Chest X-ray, PA view. Patient: 60 years old, sex M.
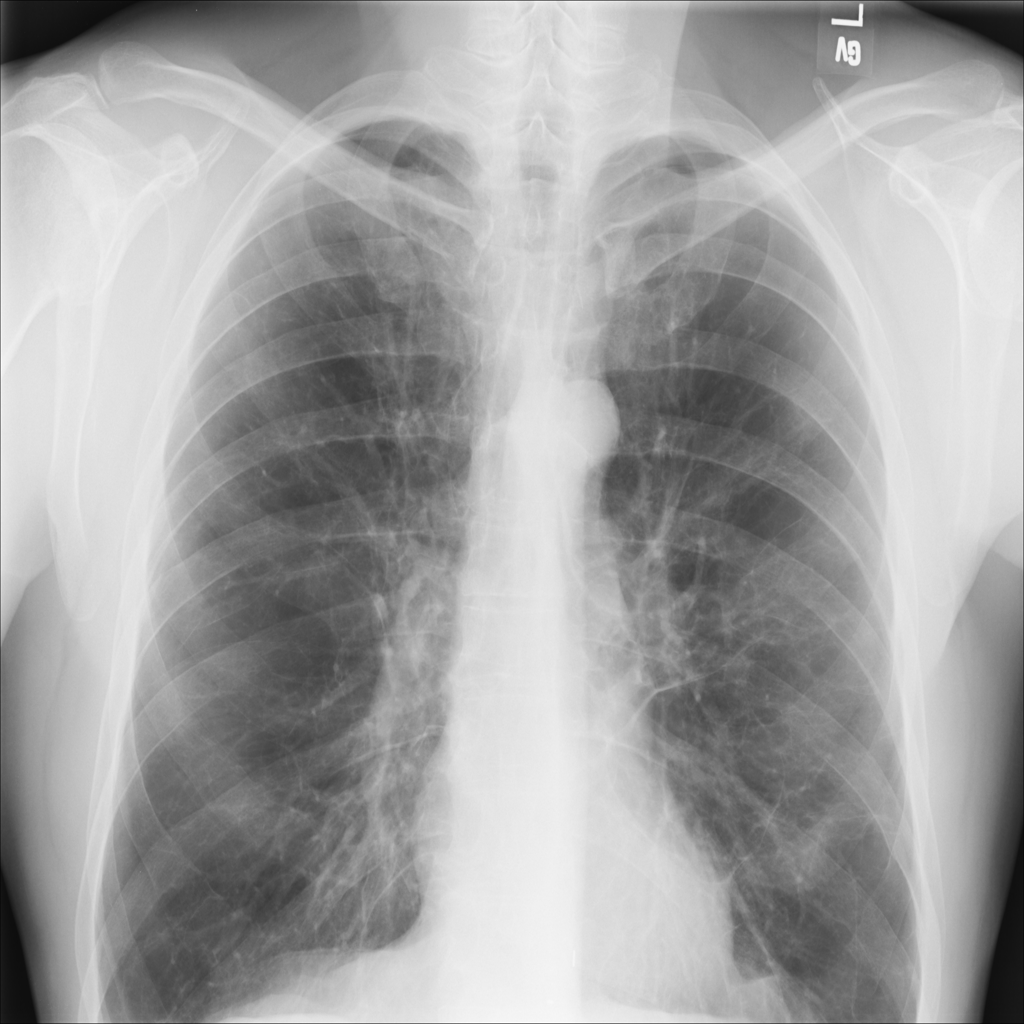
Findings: No Finding